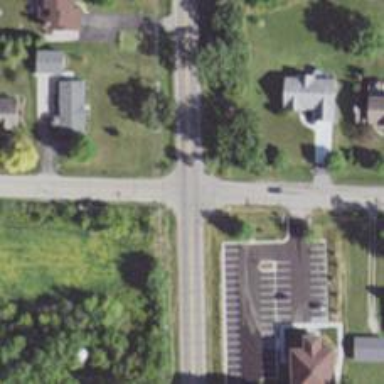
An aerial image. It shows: Stop road.